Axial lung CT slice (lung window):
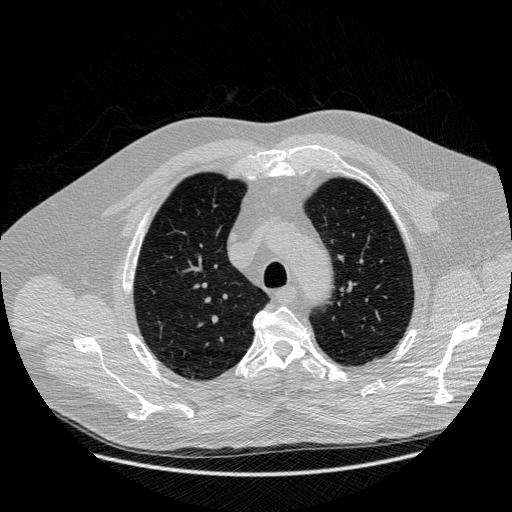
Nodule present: no